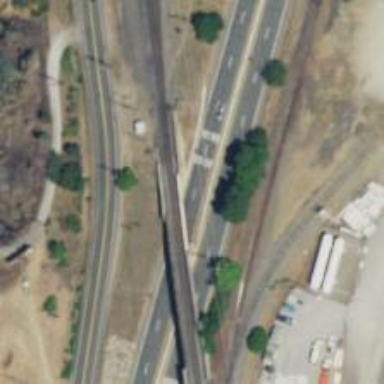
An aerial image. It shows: Expressway with asphalt surface and classified as primary highway.